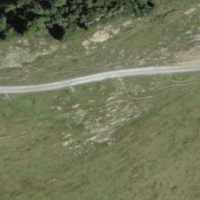
EUNIS habitat code: 23
Species observed at this site:
Campanula barbata